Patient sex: M
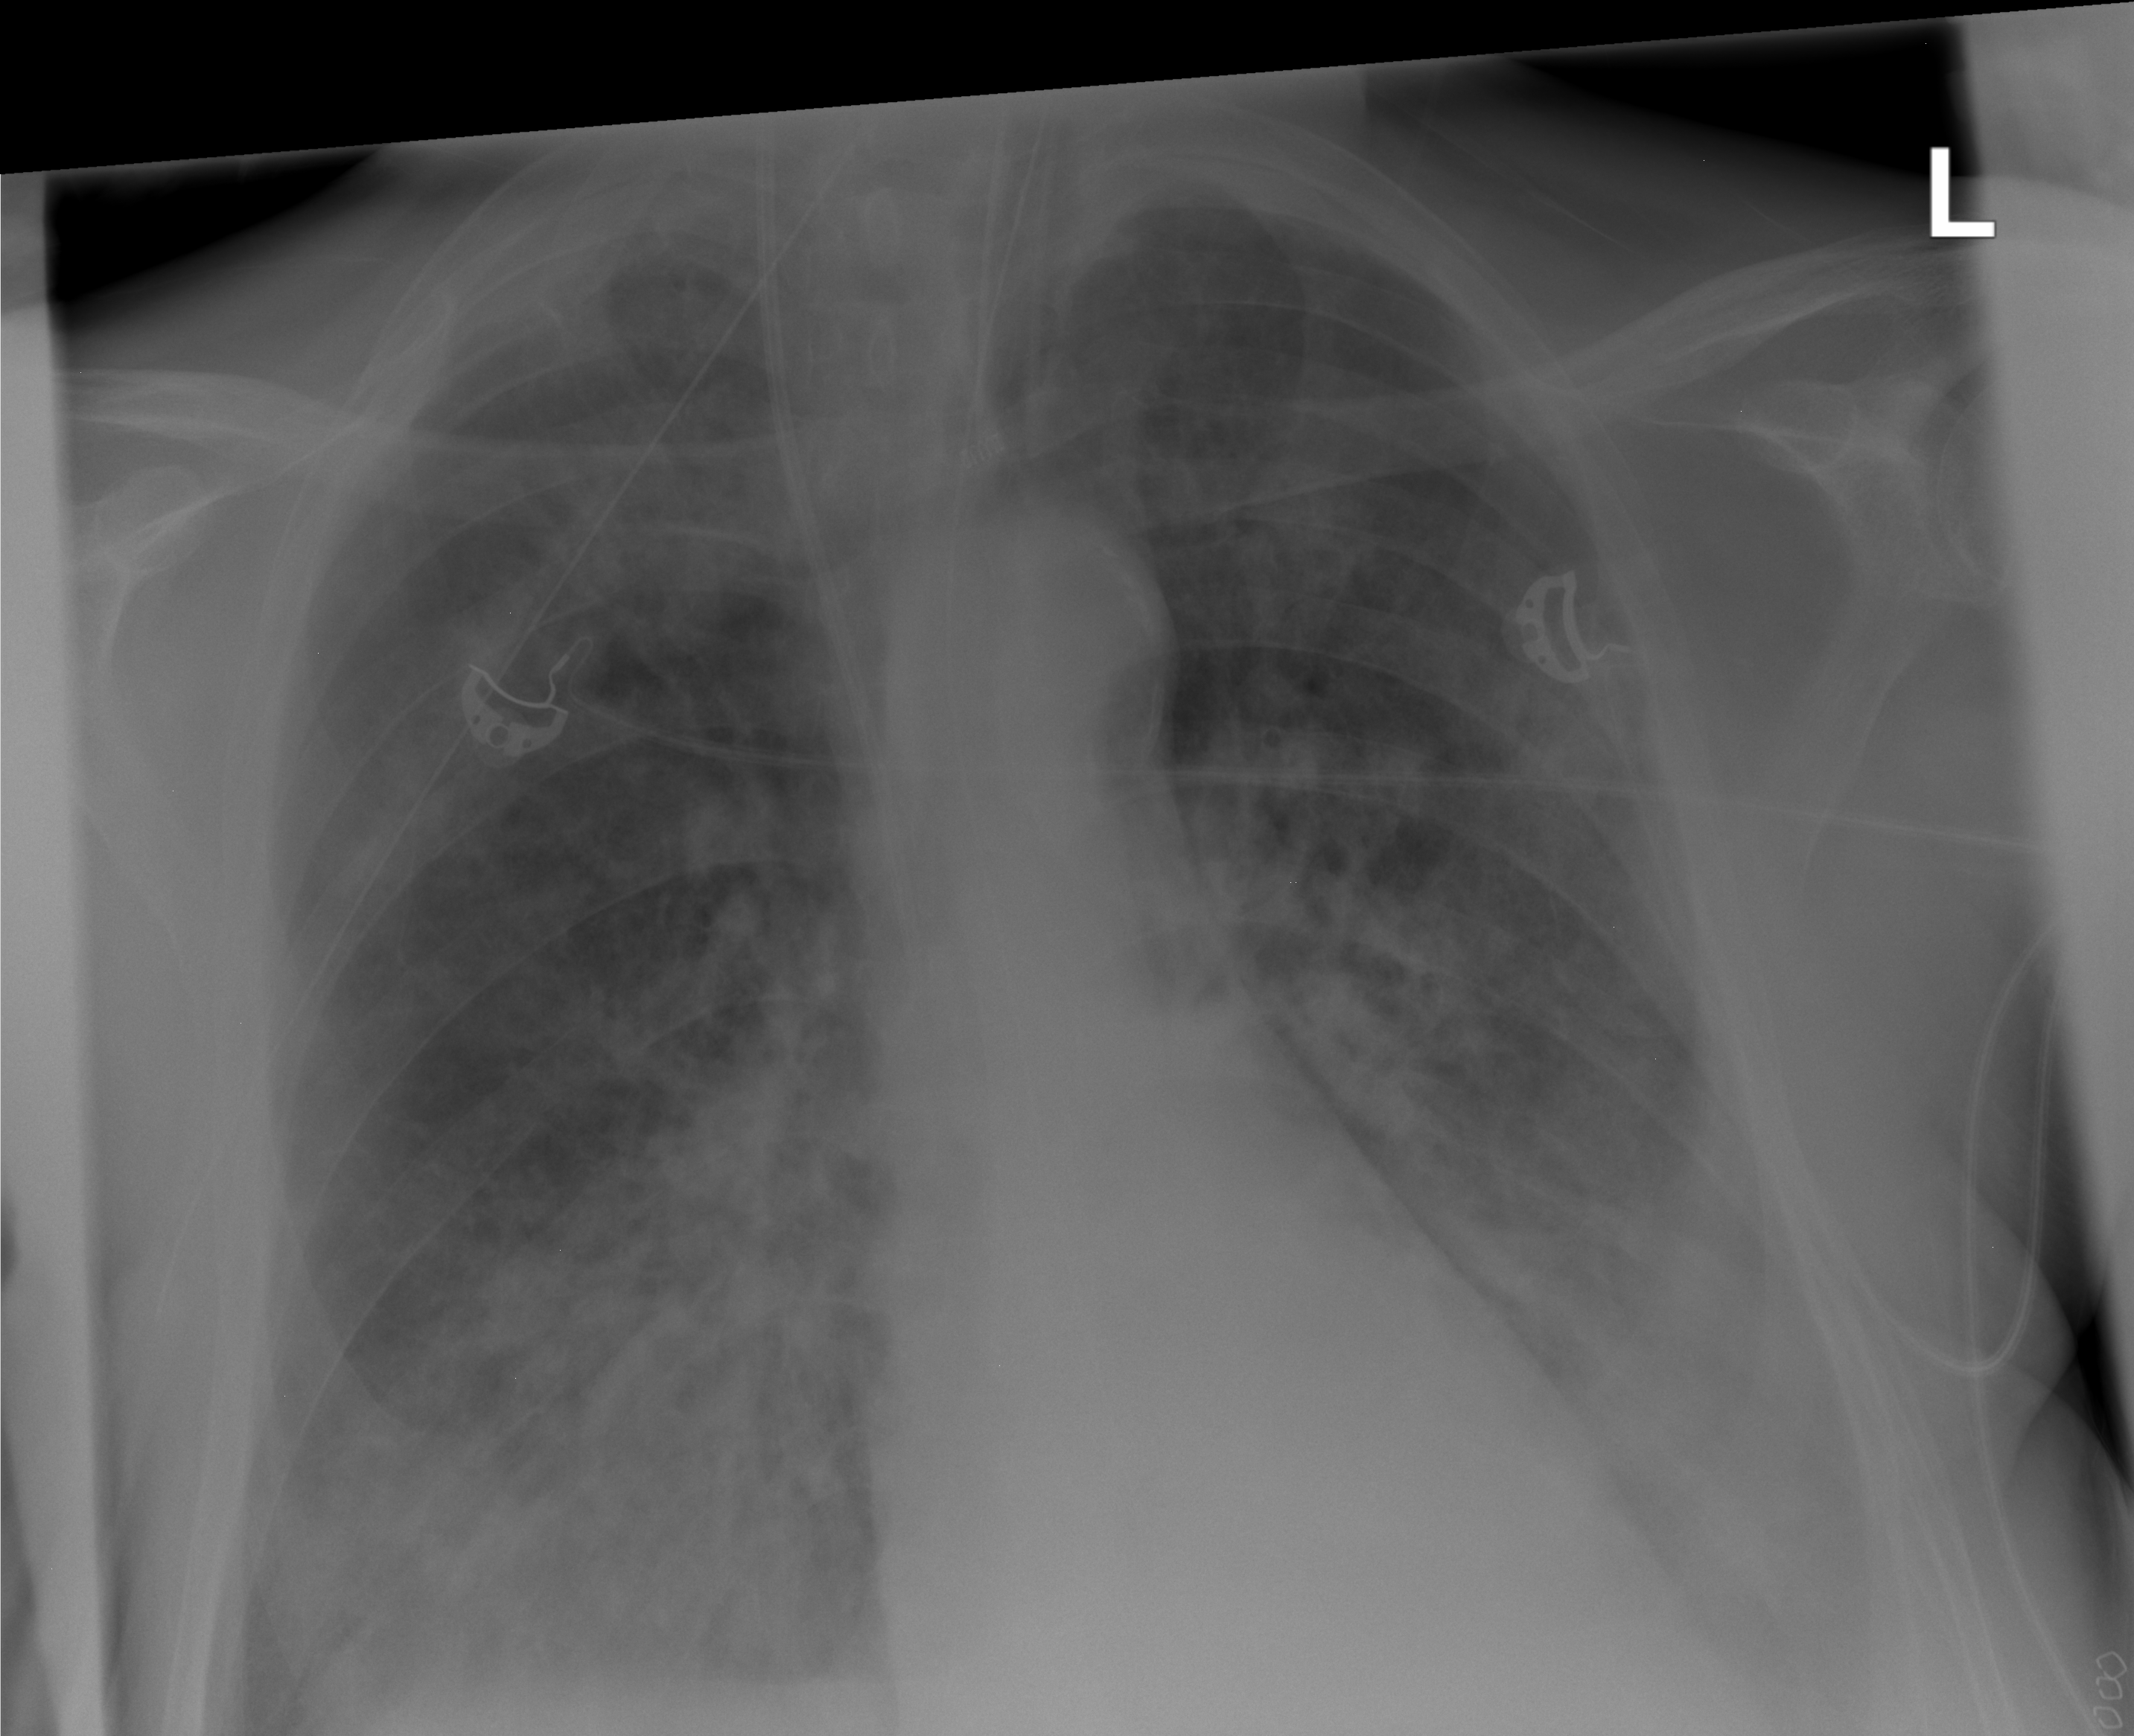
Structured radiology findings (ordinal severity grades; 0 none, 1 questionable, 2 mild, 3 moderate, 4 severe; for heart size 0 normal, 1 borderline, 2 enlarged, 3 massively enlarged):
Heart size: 0
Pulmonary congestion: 2
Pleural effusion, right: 2
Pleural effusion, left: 2
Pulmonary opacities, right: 3
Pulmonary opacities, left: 3
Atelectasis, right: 0
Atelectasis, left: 0